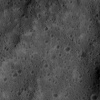
Atmospheric dust classification: not_dusty